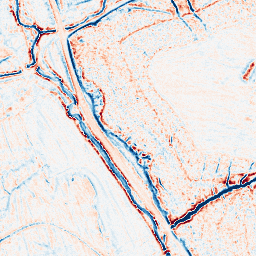
Category: edge_preserving
Decomposition family: bilateral
Decomposition parameters: d: 9
sigma_color: 50
sigma_space: 150
Upsampling method: lanczos
Upsampling parameters: scale: 4
Upsampling scale: 4